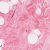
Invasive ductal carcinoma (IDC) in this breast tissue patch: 0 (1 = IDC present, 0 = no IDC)